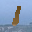
Label: 1